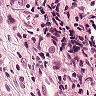
Metastatic tissue present: yes